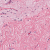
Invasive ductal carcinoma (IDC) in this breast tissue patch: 0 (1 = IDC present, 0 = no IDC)